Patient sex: M
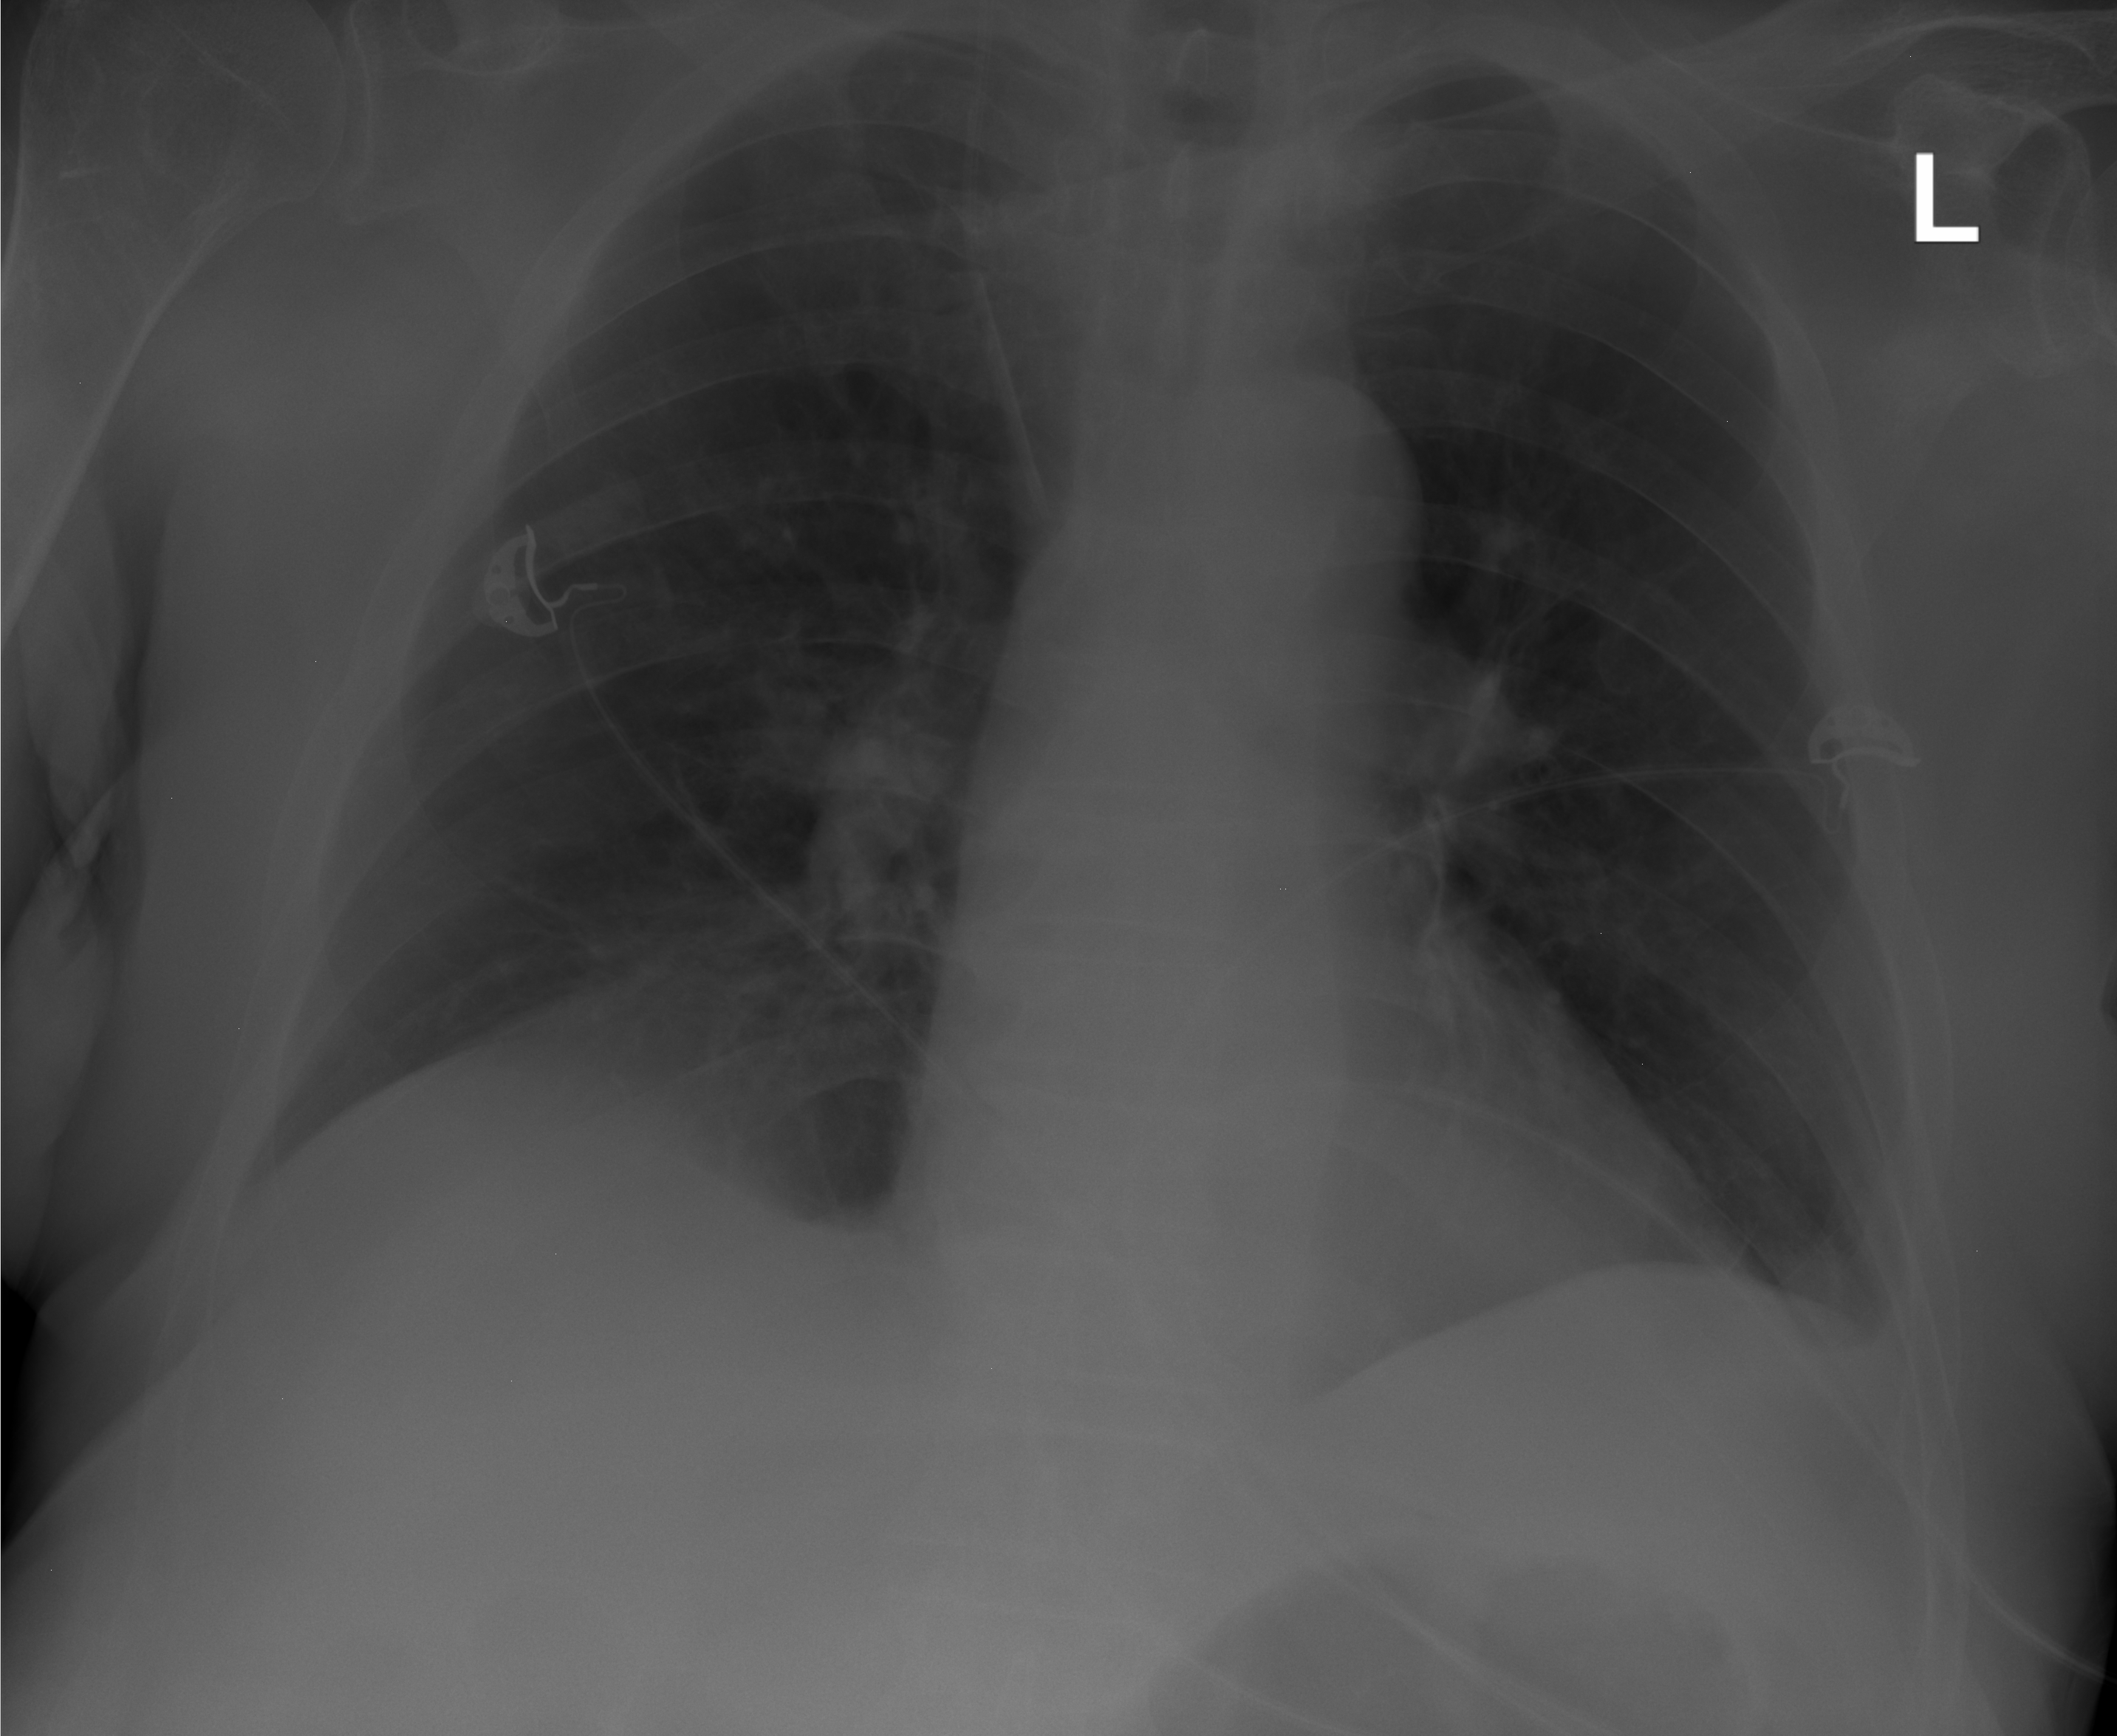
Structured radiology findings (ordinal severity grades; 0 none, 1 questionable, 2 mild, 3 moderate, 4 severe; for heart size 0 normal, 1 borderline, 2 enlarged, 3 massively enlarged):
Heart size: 0
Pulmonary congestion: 0
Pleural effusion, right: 0
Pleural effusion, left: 0
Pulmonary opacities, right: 0
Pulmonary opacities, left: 0
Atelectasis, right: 2
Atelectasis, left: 0